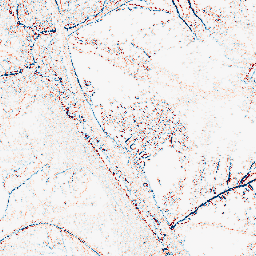
Category: edge_preserving
Decomposition family: median
Decomposition parameters: size: 3
Upsampling method: bicubic
Upsampling parameters: scale: 4
Upsampling scale: 4